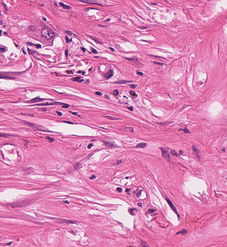
Tumor epithelial tissue: no
Tumor-associated stroma tissue: yes
Normal tissue: no